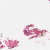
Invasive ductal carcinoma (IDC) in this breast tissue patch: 0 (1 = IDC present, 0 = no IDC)